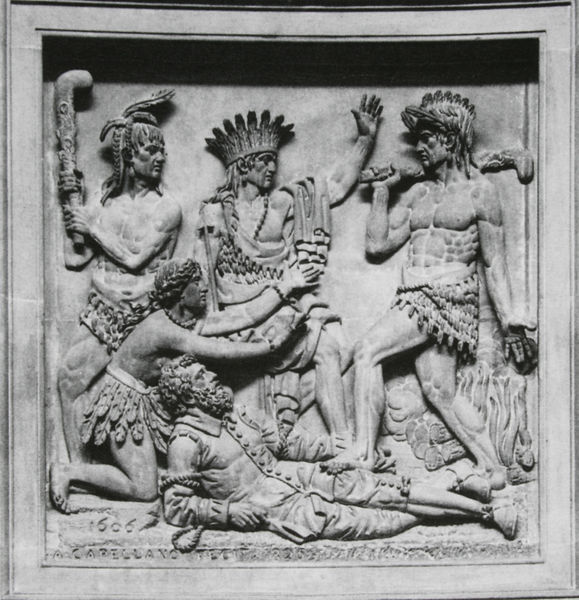
Titel: The Preservation of Captain Smith by Pocahontas
Künstler: Antonio Capellano
Standort: Washington, D.C.
Institution: United States Capitol Rotunda
Schlagwörter: akt, feder, feuer, fuß, gott, gruppe, hand, kampf, kämpfer, lendenschurz, mann, nackt, umhang, weiß, menschen, brust, frau, geste, grau, holz, hut, marmor, männer, reden, schmuck, schwarz, rock, tanz, bart, hose, jacke, arm, arme, falten, federn, hinrichtung, kleidung, leiche, mord, rahmen, stehen, stein, tod, toter, vollbart, fünf, hände, feld, boden, gewand, haare, mantel, stoff, strick, tücher, krone, locken, stock, skulptur, statue, ton, beine, fell, kopfbedeckung, relief, spanien, bein, liegen, röcke, schuhe, stab, kette, signiert, amerika, gewalt, krieg, schlacht, muskeln, inschrift, faltenwurf, halbnackt, plastik, platte, knöpfe, jahreszahl, knopfleiste, foto, fotografie, spiel, lendentuch, seil, zeh, gefangen, knüppel, uniform, waffen, knien, soldat, waffe, engländer, helm, herrscher, kopfputz, geschenk, beten, sieg, triumph, schläger, helme, felle, hellgrau, axt, stark, ermordung, flehen, eroberung, krieger, kniebundhose, opfer, fresko, usa, federschmuck, gefangener, beil, bitte, gabe, kopfschmuck, keule, fackel, erschlagen, sieger, ritual, gerangel, kolonialismus, schutz, mamor, quadratisch, fessel, kronen, häuptling, mexiko, stele, triumpf, staaten, indianer, ureinwohner, treten, wilde, missionar, einsatz, amazonas, eroberer, gnade, spanier, tomahawk, inka, maya, südamerika, indio, beschützer, basrelief, lendenschürze, keulen, handzeichen, vereinigte staaten, hockey, eingeborene, bumerang, einheimische, fellmantel, vereinigte staaten von amerika, verlierer, grischisch, hockeyschläger, weisser, dogramaci, besiegter, eindringling, ermordeter, inidaner, knopflesiet, kricketschläger, traper, wafe, 1506, indigenos, lenentuch, ataualpa, 1606, carella